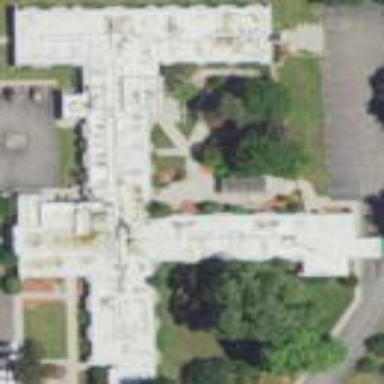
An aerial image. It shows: Building.